Brain MRI, t2w sequence, axial 2D slice.
Patient: age 23, sex M, weight 78 kg, height 1.78 m
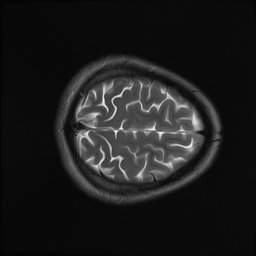